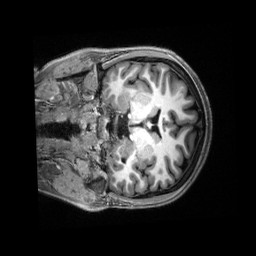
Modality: T1w
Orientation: coronal
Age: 28
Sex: female
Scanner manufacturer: siemens
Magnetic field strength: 3 T
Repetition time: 2.5 s
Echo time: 0.00222 s